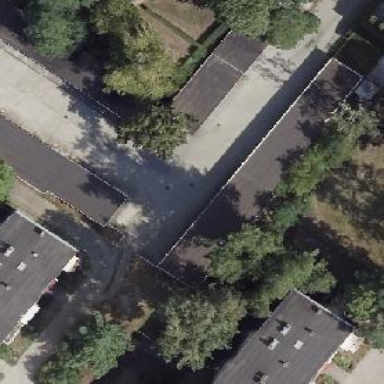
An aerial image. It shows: Group of garages.